Breast ultrasound image
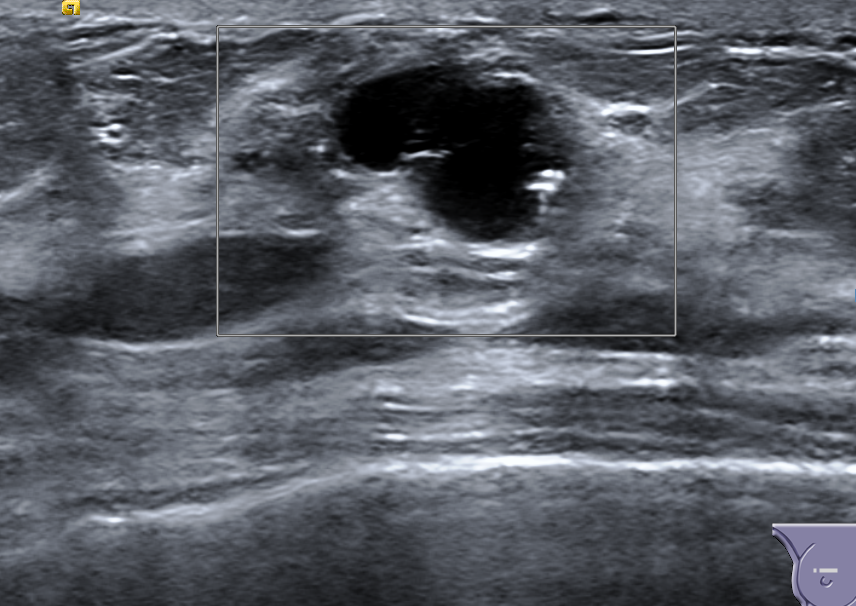
Diagnosis: benign